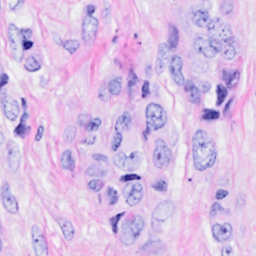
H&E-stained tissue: Breast